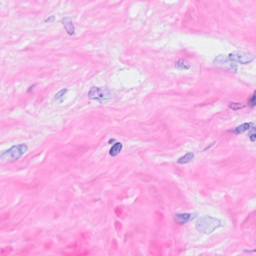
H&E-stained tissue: Breast